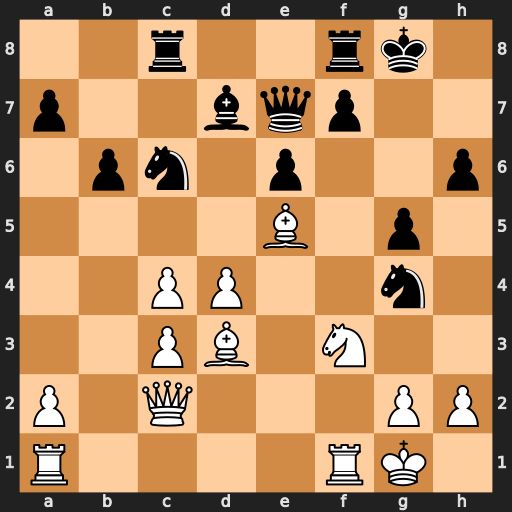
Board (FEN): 2r2rk1/p2bqp2/1pn1p2p/4B1p1/2PP2n1/2PB1N2/P1Q3PP/R4RK1
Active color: w
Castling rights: -
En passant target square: -
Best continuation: Bh7#